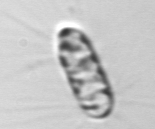
Label: Corethron_hystrix